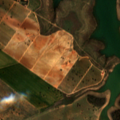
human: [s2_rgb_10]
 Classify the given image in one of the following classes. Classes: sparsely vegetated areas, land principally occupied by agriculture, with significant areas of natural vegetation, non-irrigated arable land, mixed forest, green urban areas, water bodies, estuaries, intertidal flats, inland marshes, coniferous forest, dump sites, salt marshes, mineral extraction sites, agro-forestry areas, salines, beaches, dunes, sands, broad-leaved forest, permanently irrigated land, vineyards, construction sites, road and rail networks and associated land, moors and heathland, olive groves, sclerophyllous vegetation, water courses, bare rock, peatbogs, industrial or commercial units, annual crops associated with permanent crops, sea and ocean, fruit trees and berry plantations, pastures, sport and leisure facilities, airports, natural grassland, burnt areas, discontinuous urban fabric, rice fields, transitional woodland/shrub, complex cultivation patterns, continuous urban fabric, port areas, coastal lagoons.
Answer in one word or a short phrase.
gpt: non-irrigated arable land, agro-forestry areas, transitional woodland/shrub, water bodies